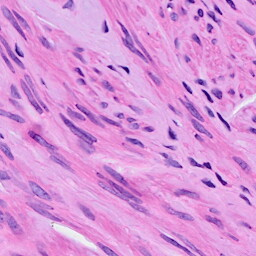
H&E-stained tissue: Ovarian